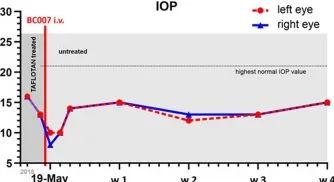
Intraocular pressure,. (E) Intraocular pressure (IOP, mmHg; measured by Goldmann applanation tonometry) was monitored before and after treatment with BC 007; reference data of 2018 (EGR, ISSN 2191-5008, CS-2011; NTC00494923) were presented: IOP was reduced after treatment with BC 007, as IOP level was stable, yet without IOP lowering eye drops (antiglaucomatous eyes drop before treatment with BC 007: Tafluprost 15 mug/ml, once a day; after treatment with BC 007: without IOP lowering local therapy); w-week; 1st COVID-19 infection: 04/2020; assumed 2nd COVID-19 infection: turn of the year 2021.
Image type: pathology (immunostaining)